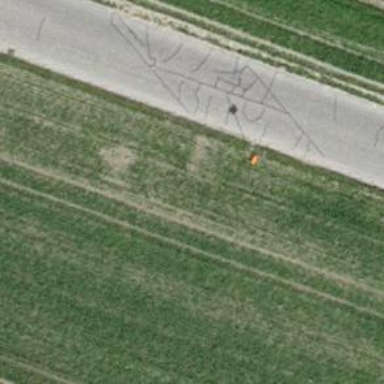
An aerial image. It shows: Aerial marker.